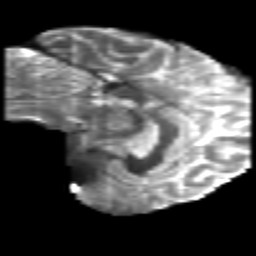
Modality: T2w
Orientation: sagittal
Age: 38
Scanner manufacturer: philips
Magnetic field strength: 3 T
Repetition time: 8.6 s
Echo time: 0.127 s